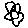
Label: flower